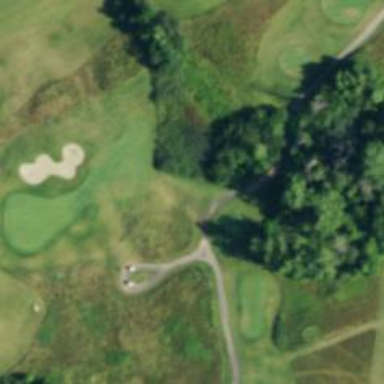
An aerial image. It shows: Path designated for golf carts.